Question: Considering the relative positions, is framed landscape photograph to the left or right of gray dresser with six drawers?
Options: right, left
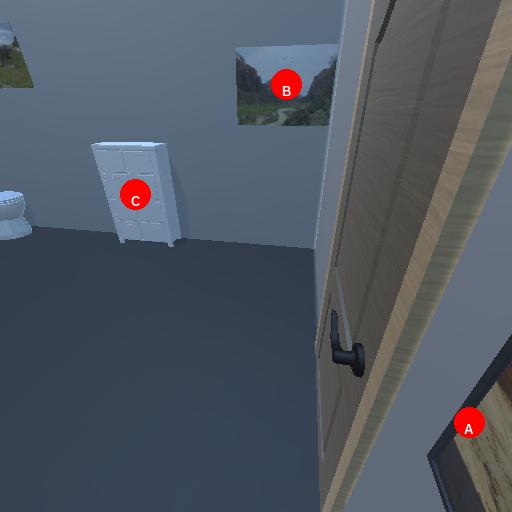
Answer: right